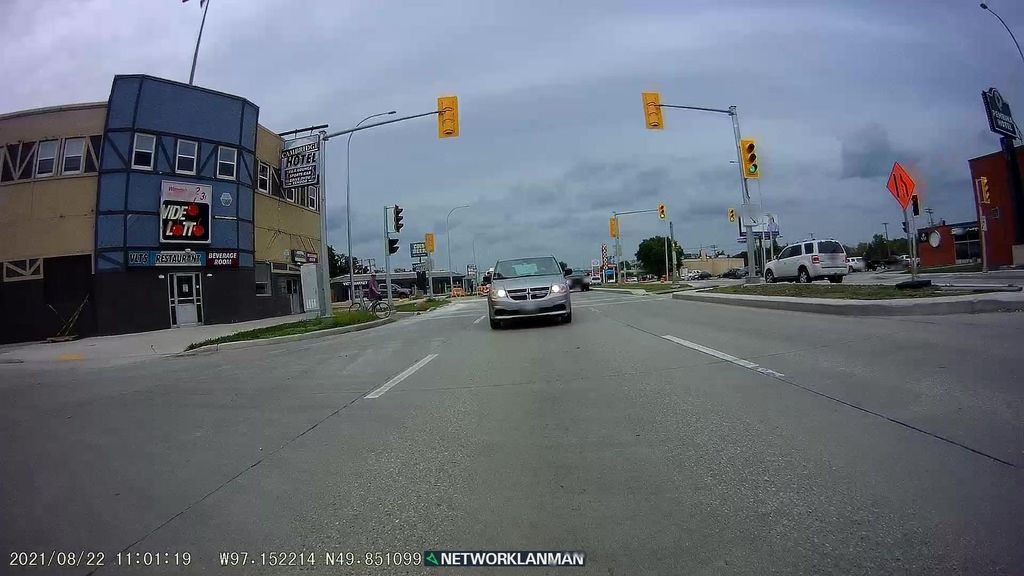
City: winnipeg